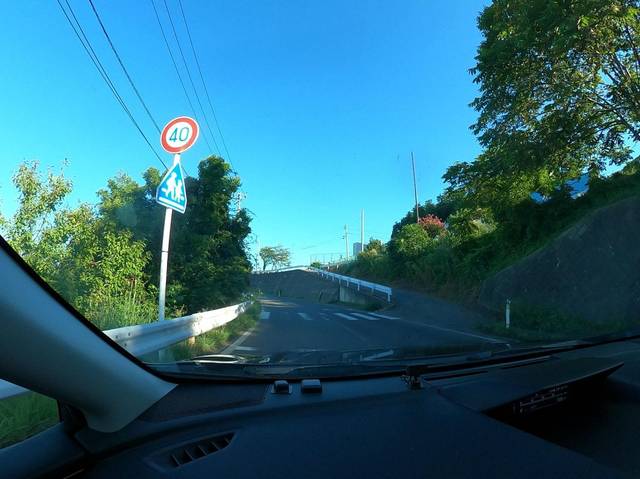
Region: Japan
Coordinates: 40.631, 140.629